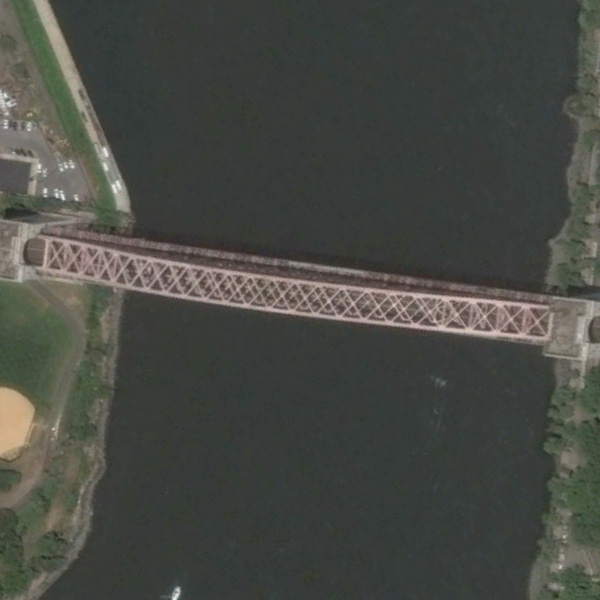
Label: Bridge